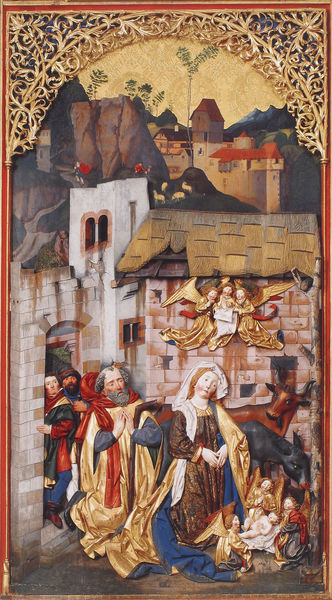
Titel: Blaubeuren, Hochaltar der ehemaligen Abteikirche St. Johannes der Täufer
Künstler: Gregor Erhart
Standort: Blaubeuren, Klosterkirche (EU - D - BW); Herstellungsort: Ulm (EU - D - BW)
Schlagwörter: blau, landschaft, rot, ornament, rahmen, gold, esel, turm, engel, jesus, stall, maria, ochse, hirten, josef, joseph, geburt, krippe, ochs, bethlehem, heus, rretabel